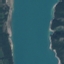
Land use / land cover: River